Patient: sex F, age 57
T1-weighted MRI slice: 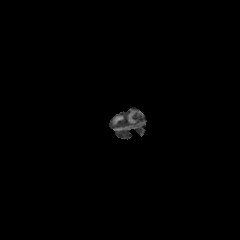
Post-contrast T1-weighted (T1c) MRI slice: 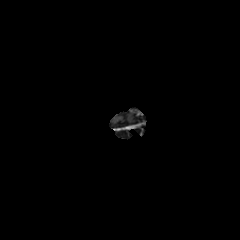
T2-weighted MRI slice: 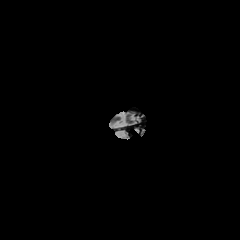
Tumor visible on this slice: no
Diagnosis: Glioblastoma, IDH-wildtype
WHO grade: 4